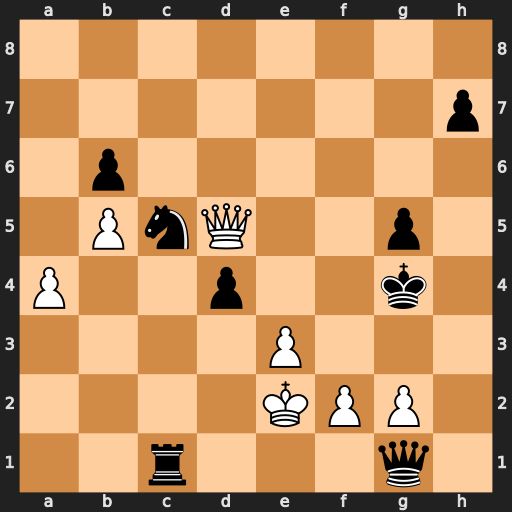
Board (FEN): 8/7p/1p6/1PnQ2p1/P2p2k1/4P3/4KPP1/2r3q1
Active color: w
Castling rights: -
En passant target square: -
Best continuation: Qf3+ Kh4 Qh3#